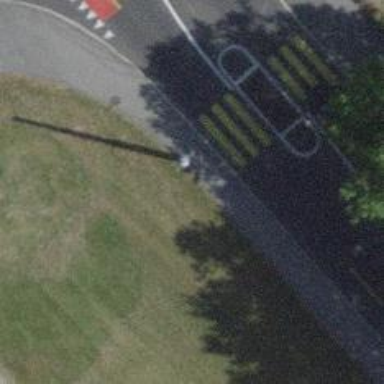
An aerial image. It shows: Footway with zebra crossing.